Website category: university
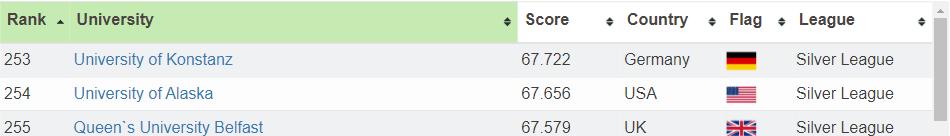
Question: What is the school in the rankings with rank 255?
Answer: Queen`s University Belfast

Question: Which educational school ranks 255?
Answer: Queen`s University Belfast

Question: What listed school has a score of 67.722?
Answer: University of Konstanz

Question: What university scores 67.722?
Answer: University of Konstanz

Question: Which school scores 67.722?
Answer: University of Konstanz

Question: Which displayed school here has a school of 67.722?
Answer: University of Konstanz

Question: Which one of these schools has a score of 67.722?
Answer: University of Konstanz

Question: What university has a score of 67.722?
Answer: University of Konstanz

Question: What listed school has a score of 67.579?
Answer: Queen`s University Belfast

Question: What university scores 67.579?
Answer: Queen`s University Belfast

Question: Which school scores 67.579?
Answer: Queen`s University Belfast

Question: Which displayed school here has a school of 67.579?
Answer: Queen`s University Belfast

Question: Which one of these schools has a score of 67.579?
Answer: Queen`s University Belfast

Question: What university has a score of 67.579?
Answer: Queen`s University Belfast

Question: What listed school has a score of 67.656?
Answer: University of Alaska

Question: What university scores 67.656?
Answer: University of Alaska

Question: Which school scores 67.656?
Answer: University of Alaska

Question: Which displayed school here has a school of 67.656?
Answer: University of Alaska

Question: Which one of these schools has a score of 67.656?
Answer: University of Alaska

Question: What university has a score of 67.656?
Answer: University of Alaska

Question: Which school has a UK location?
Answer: Queen`s University Belfast

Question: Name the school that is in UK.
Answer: Queen`s University Belfast

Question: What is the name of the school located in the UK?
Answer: Queen`s University Belfast

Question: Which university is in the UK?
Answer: Queen`s University Belfast

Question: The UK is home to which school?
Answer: Queen`s University Belfast

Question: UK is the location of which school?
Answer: Queen`s University Belfast

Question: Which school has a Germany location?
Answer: University of Konstanz

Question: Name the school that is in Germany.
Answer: University of Konstanz

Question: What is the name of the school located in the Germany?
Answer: University of Konstanz

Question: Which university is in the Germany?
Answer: University of Konstanz

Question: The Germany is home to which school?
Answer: University of Konstanz

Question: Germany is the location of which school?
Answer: University of Konstanz

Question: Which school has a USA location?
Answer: University of Alaska

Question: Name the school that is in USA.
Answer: University of Alaska

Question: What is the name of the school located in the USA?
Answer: University of Alaska

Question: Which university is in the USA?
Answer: University of Alaska

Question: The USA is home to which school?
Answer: University of Alaska

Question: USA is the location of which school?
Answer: University of Alaska